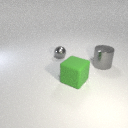
large gray metal cylinder to the right of large green rubber cube